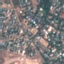
Land use / land cover class: Residential